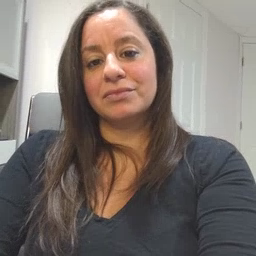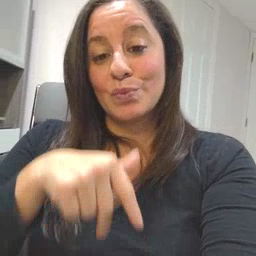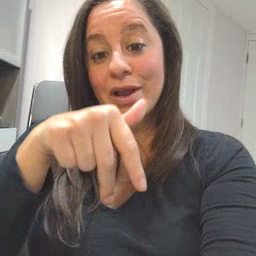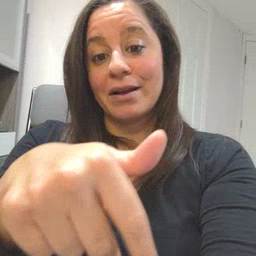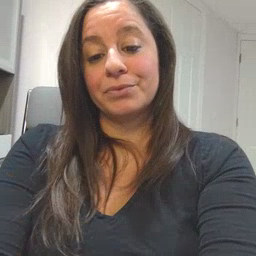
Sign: ride